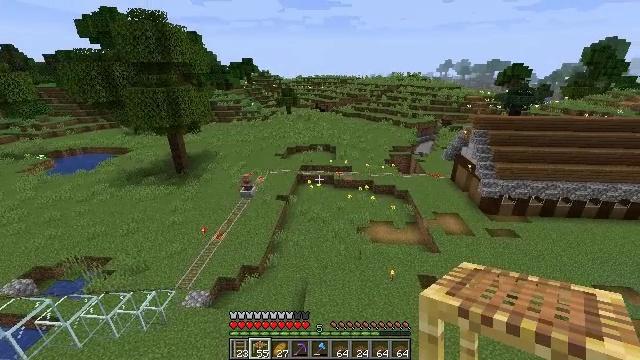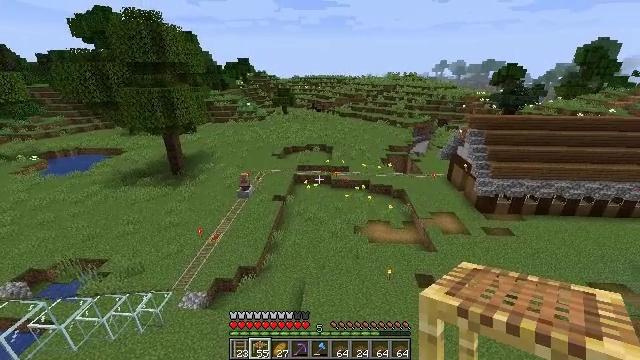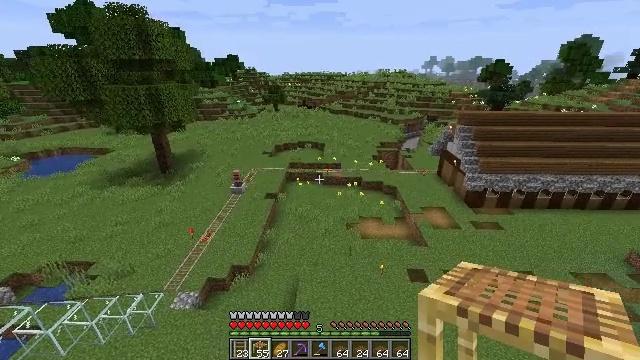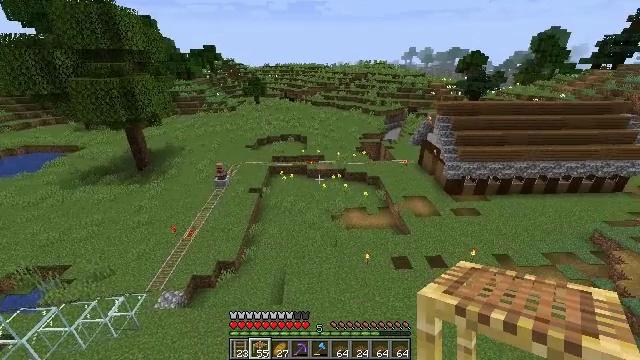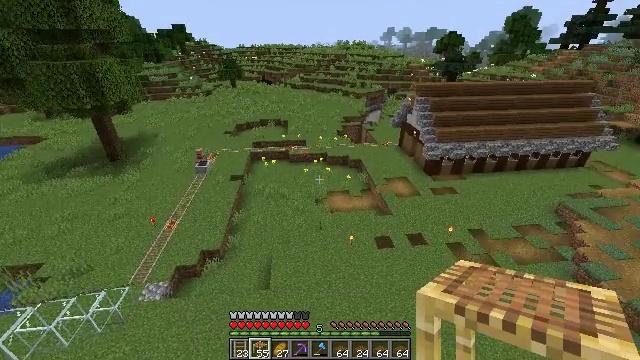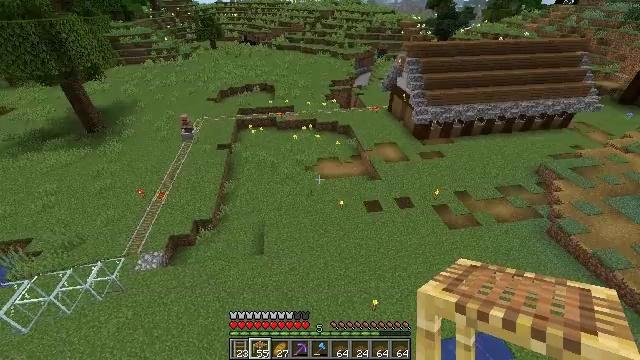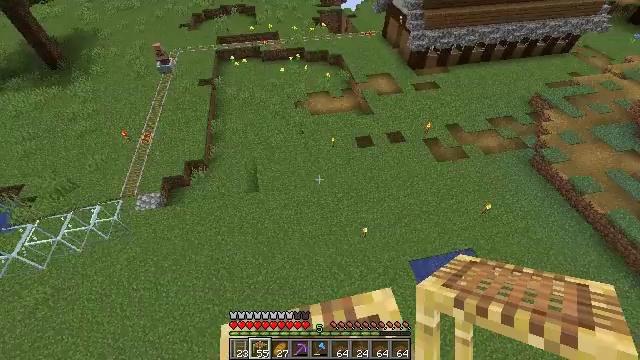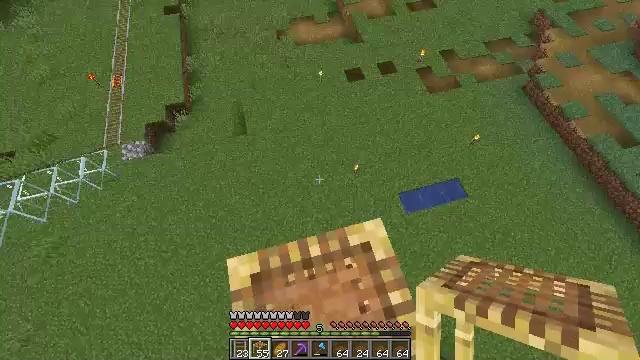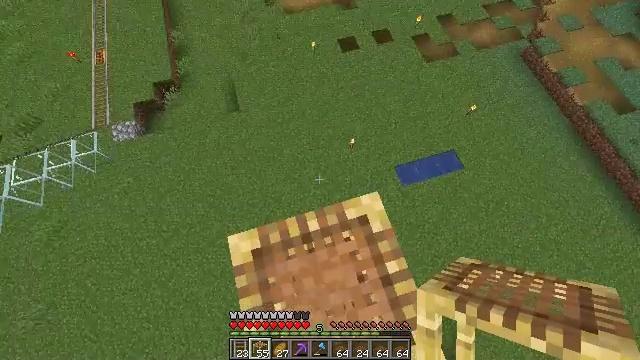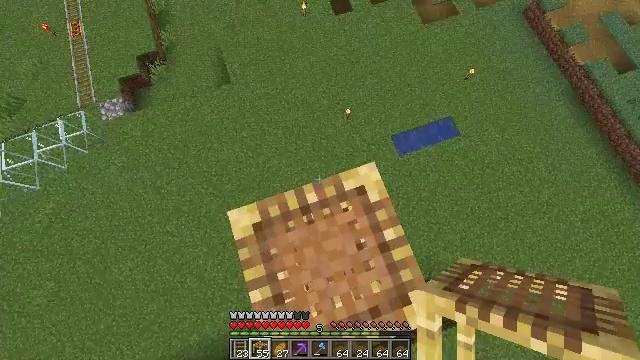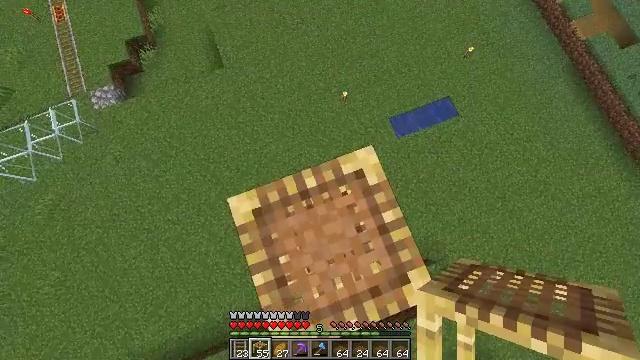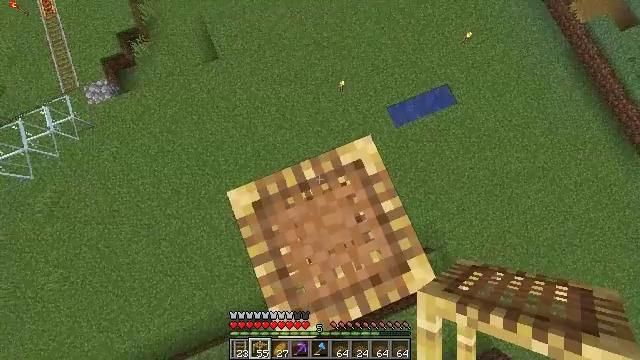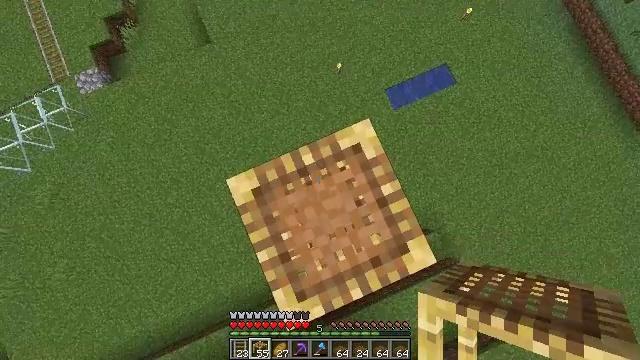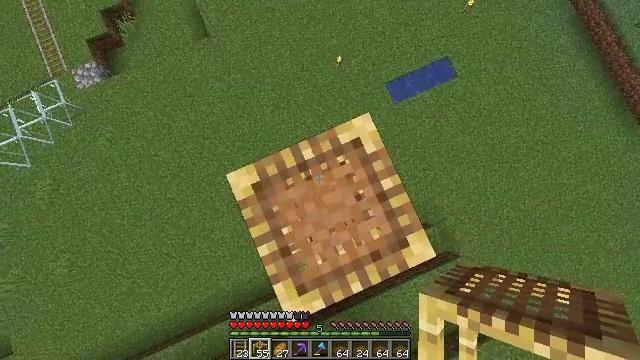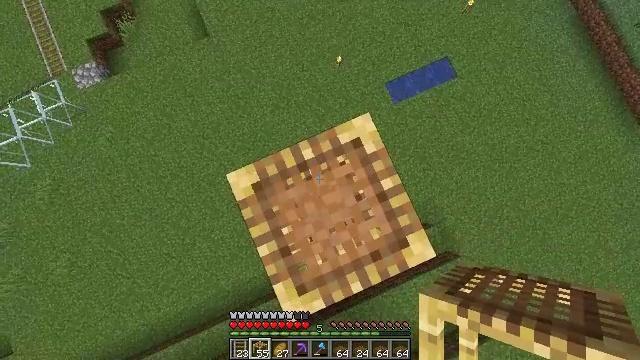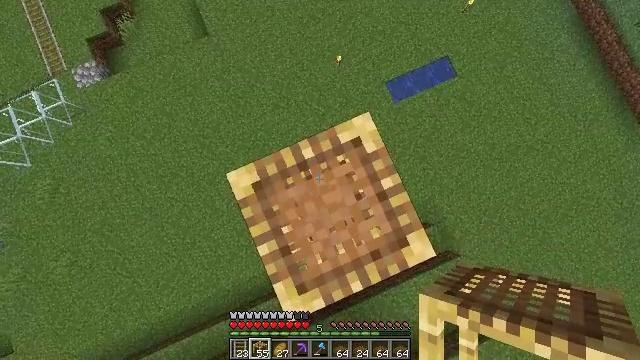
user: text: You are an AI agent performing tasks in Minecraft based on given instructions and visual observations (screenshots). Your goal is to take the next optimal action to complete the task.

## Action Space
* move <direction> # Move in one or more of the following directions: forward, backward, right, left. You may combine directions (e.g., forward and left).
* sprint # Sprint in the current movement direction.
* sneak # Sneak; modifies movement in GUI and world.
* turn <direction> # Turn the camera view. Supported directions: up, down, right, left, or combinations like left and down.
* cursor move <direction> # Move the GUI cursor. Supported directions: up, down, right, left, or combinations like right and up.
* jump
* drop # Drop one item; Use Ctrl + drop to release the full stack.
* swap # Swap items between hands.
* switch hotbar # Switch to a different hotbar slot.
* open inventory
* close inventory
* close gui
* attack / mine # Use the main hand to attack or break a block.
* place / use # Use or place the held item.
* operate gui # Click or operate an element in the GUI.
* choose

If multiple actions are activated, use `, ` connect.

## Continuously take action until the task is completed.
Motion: motion action
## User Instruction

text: Recycle the rail from an abandoned track.
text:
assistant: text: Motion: no_op
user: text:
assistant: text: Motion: turn right
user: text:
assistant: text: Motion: turn right and down
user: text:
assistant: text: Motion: turn right and down
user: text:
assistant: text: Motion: turn right and down
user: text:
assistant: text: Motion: turn right and down
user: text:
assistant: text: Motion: turn right and down
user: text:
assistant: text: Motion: turn right and down
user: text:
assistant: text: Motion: turn right and down
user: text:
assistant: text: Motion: turn right and down
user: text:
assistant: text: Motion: turn right and down
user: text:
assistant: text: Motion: turn right and down
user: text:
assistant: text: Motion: turn down
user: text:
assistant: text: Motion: no_op
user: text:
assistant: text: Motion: no_op
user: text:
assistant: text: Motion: no_op
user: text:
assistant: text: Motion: turn right
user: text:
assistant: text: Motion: turn right
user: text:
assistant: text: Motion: turn right
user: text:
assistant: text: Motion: no_op
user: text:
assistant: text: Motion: no_op
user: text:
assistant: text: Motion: sneak, turn right
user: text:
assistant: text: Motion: sneak, turn right
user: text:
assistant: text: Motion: sneak, turn right
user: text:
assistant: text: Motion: sneak, turn right
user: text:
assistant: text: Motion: sneak
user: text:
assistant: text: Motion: sneak
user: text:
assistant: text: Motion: sneak
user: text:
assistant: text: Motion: sneak
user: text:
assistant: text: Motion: sneak, turn left